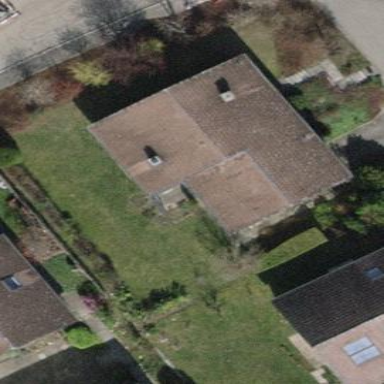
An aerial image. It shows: Detached building with gabled roof.